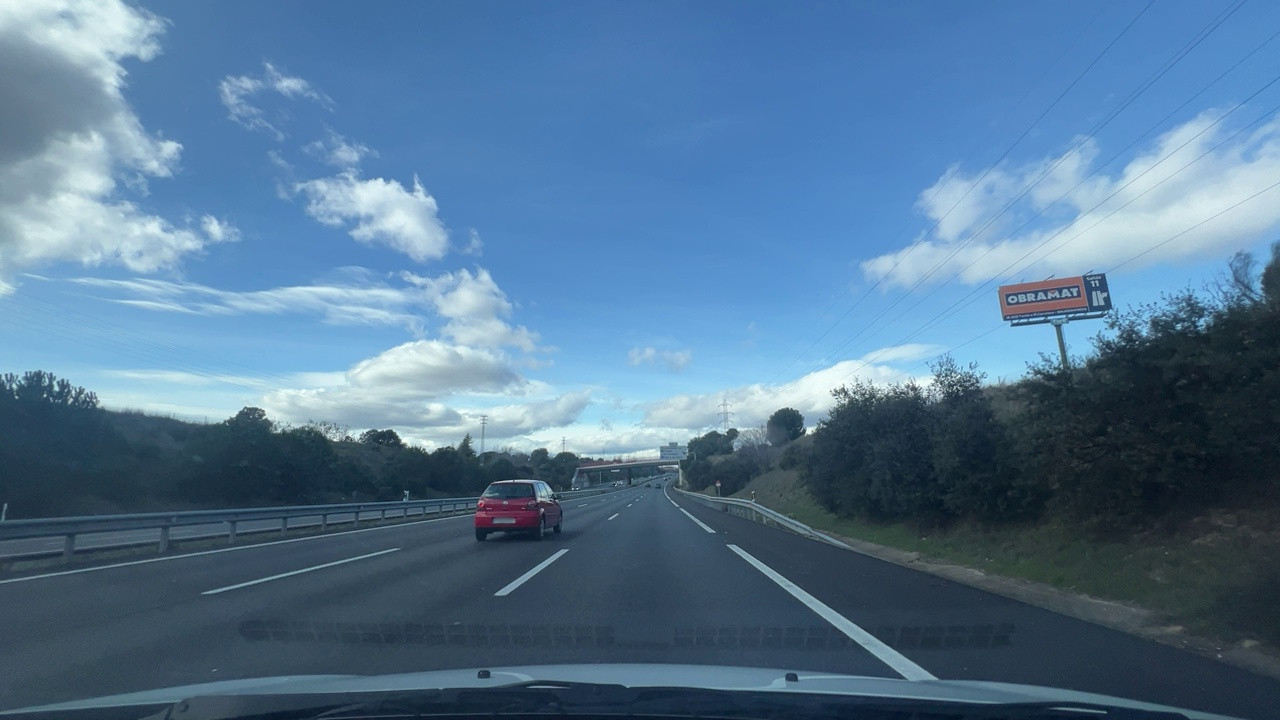
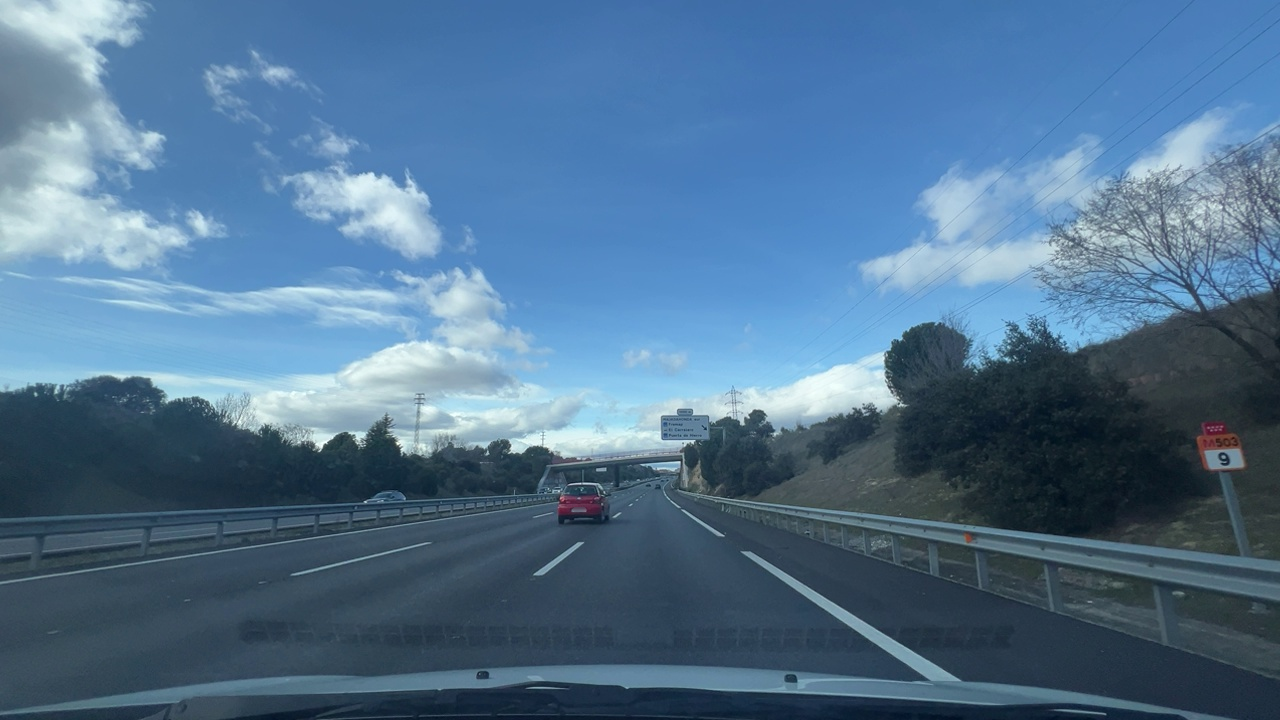
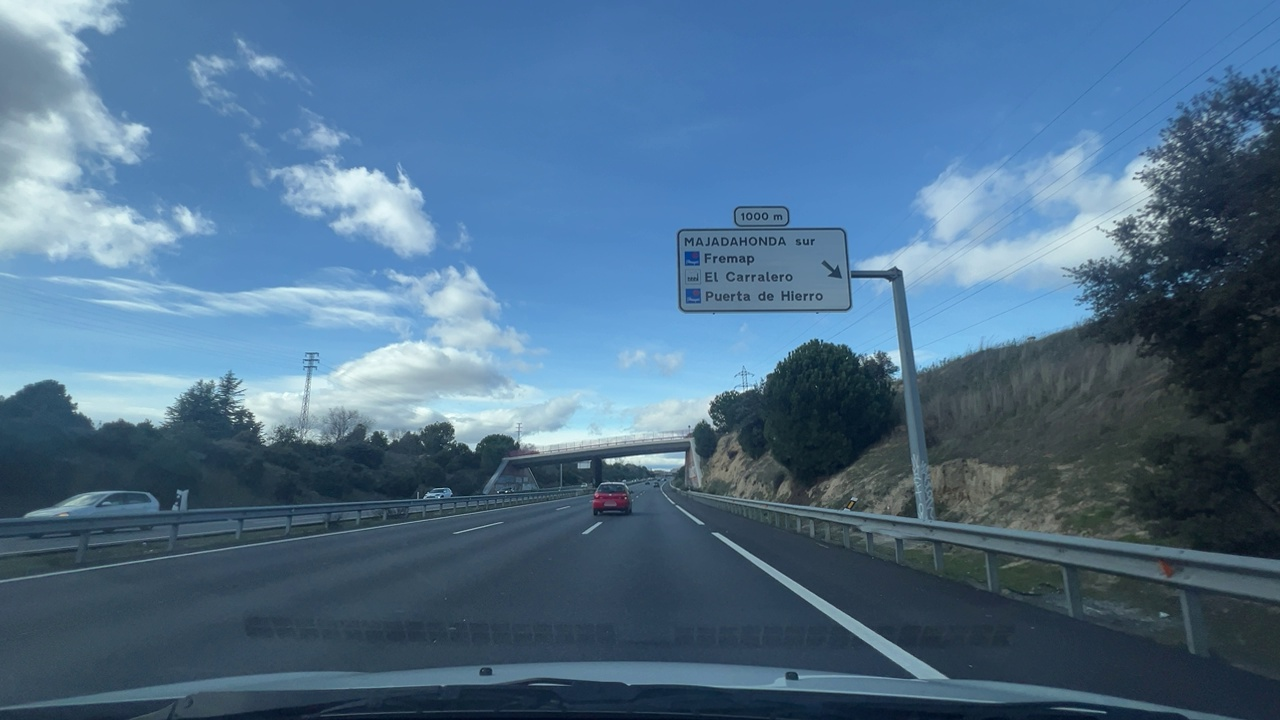
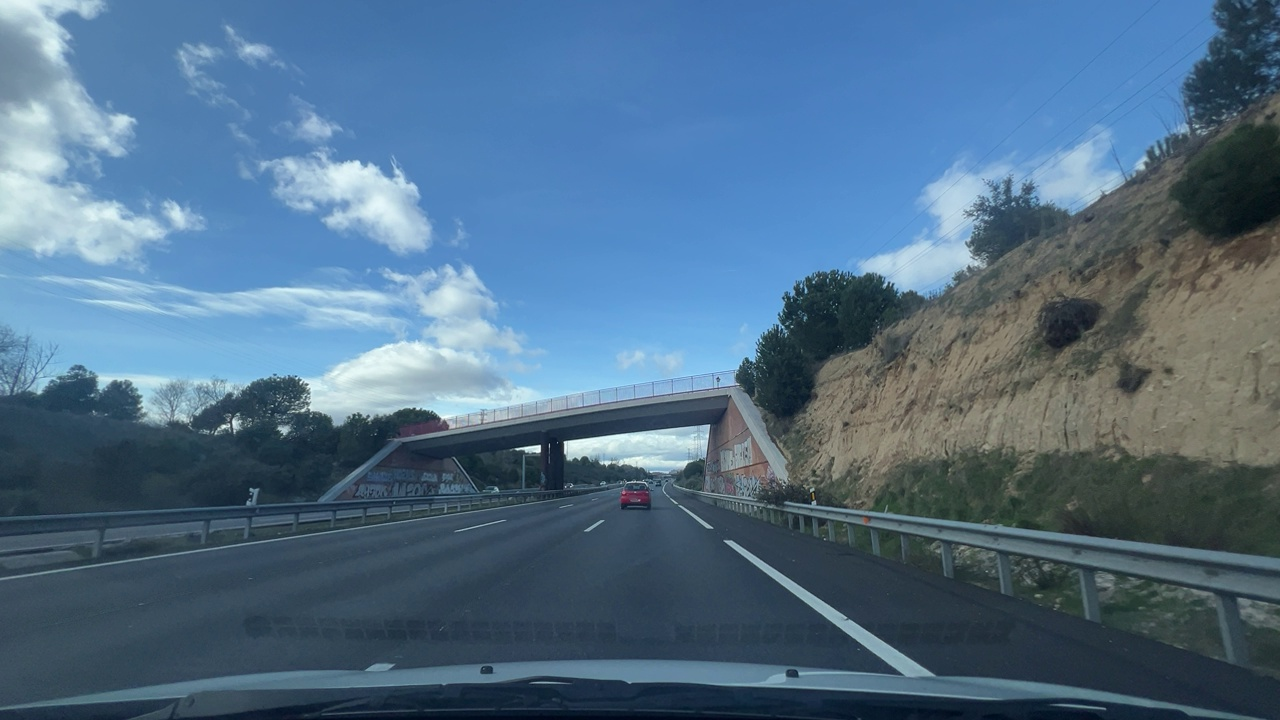
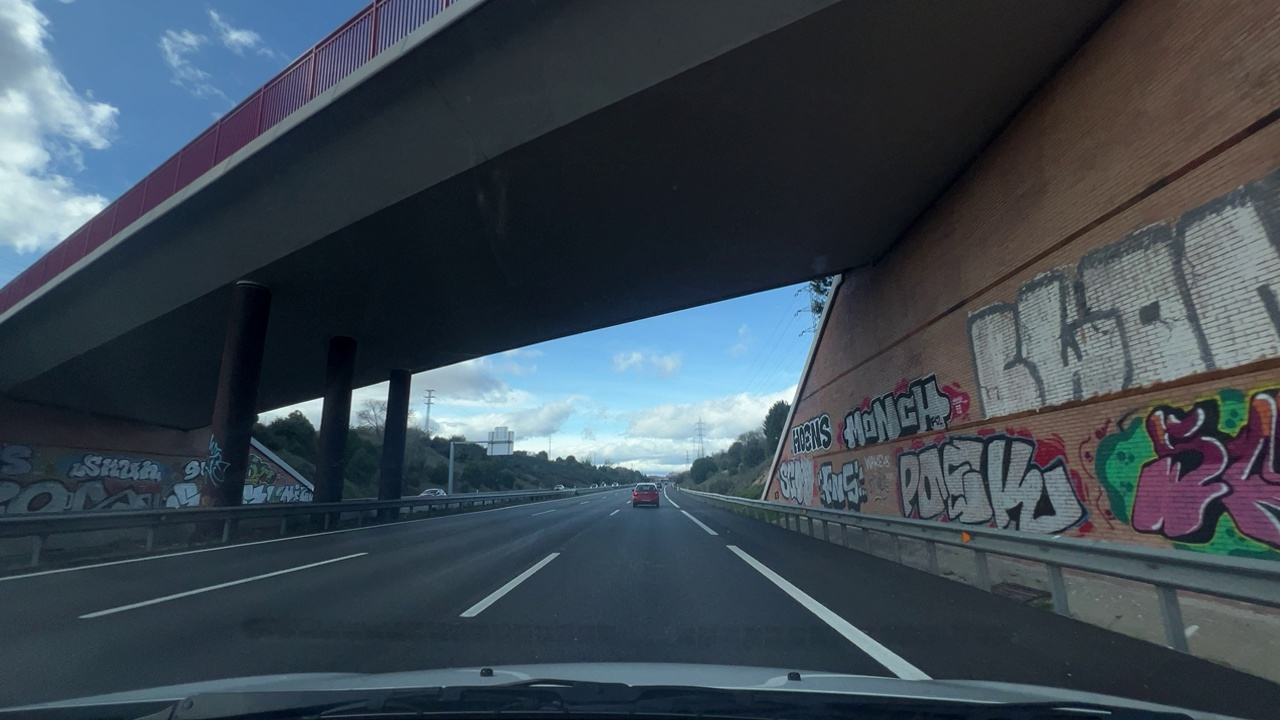
Situation: Cut in
Question: Is a vehicle from an adjacent lane moving into the ego lane?
Answer: Yes
Reasoning: A vehicle from the left lane is crossing the lane marking into the ego lane.

Situation: Cut in
Question: Has a vehicle merged into the ego lane directly ahead of the ego vehicle without any intermediate vehicle?
Answer: Yes
Reasoning: A vehicle has entered the ego lane directly ahead with no vehicle in between.

Situation: Cut in
Question: Is the ego vehicle currently inside a roundabout?
Answer: No
Reasoning: The ego vehicle is travelling in a multiple lane highway

Situation: Cut in
Question: Is the ego vehicle currently within an intersection?
Answer: No
Reasoning: The ego vehicle is travelling in a multiple lane highway

Situation: Cut in
Question: Is any vehicle partially overlapping the lane boundary markings of the ego lane?
Answer: Yes
Reasoning: A vehicle is positioned partially over the dashed line on the left side of the ego lane.